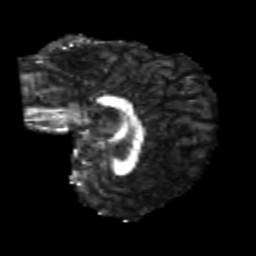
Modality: FA
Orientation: sagittal
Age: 24
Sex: male
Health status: healthy
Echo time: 0.074 s